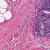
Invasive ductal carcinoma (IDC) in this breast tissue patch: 0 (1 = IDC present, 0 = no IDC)